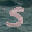
Label: 5